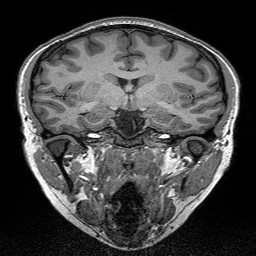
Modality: T1w
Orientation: sagittal
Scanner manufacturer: siemens
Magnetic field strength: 3 T
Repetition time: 2.3 s